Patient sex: M
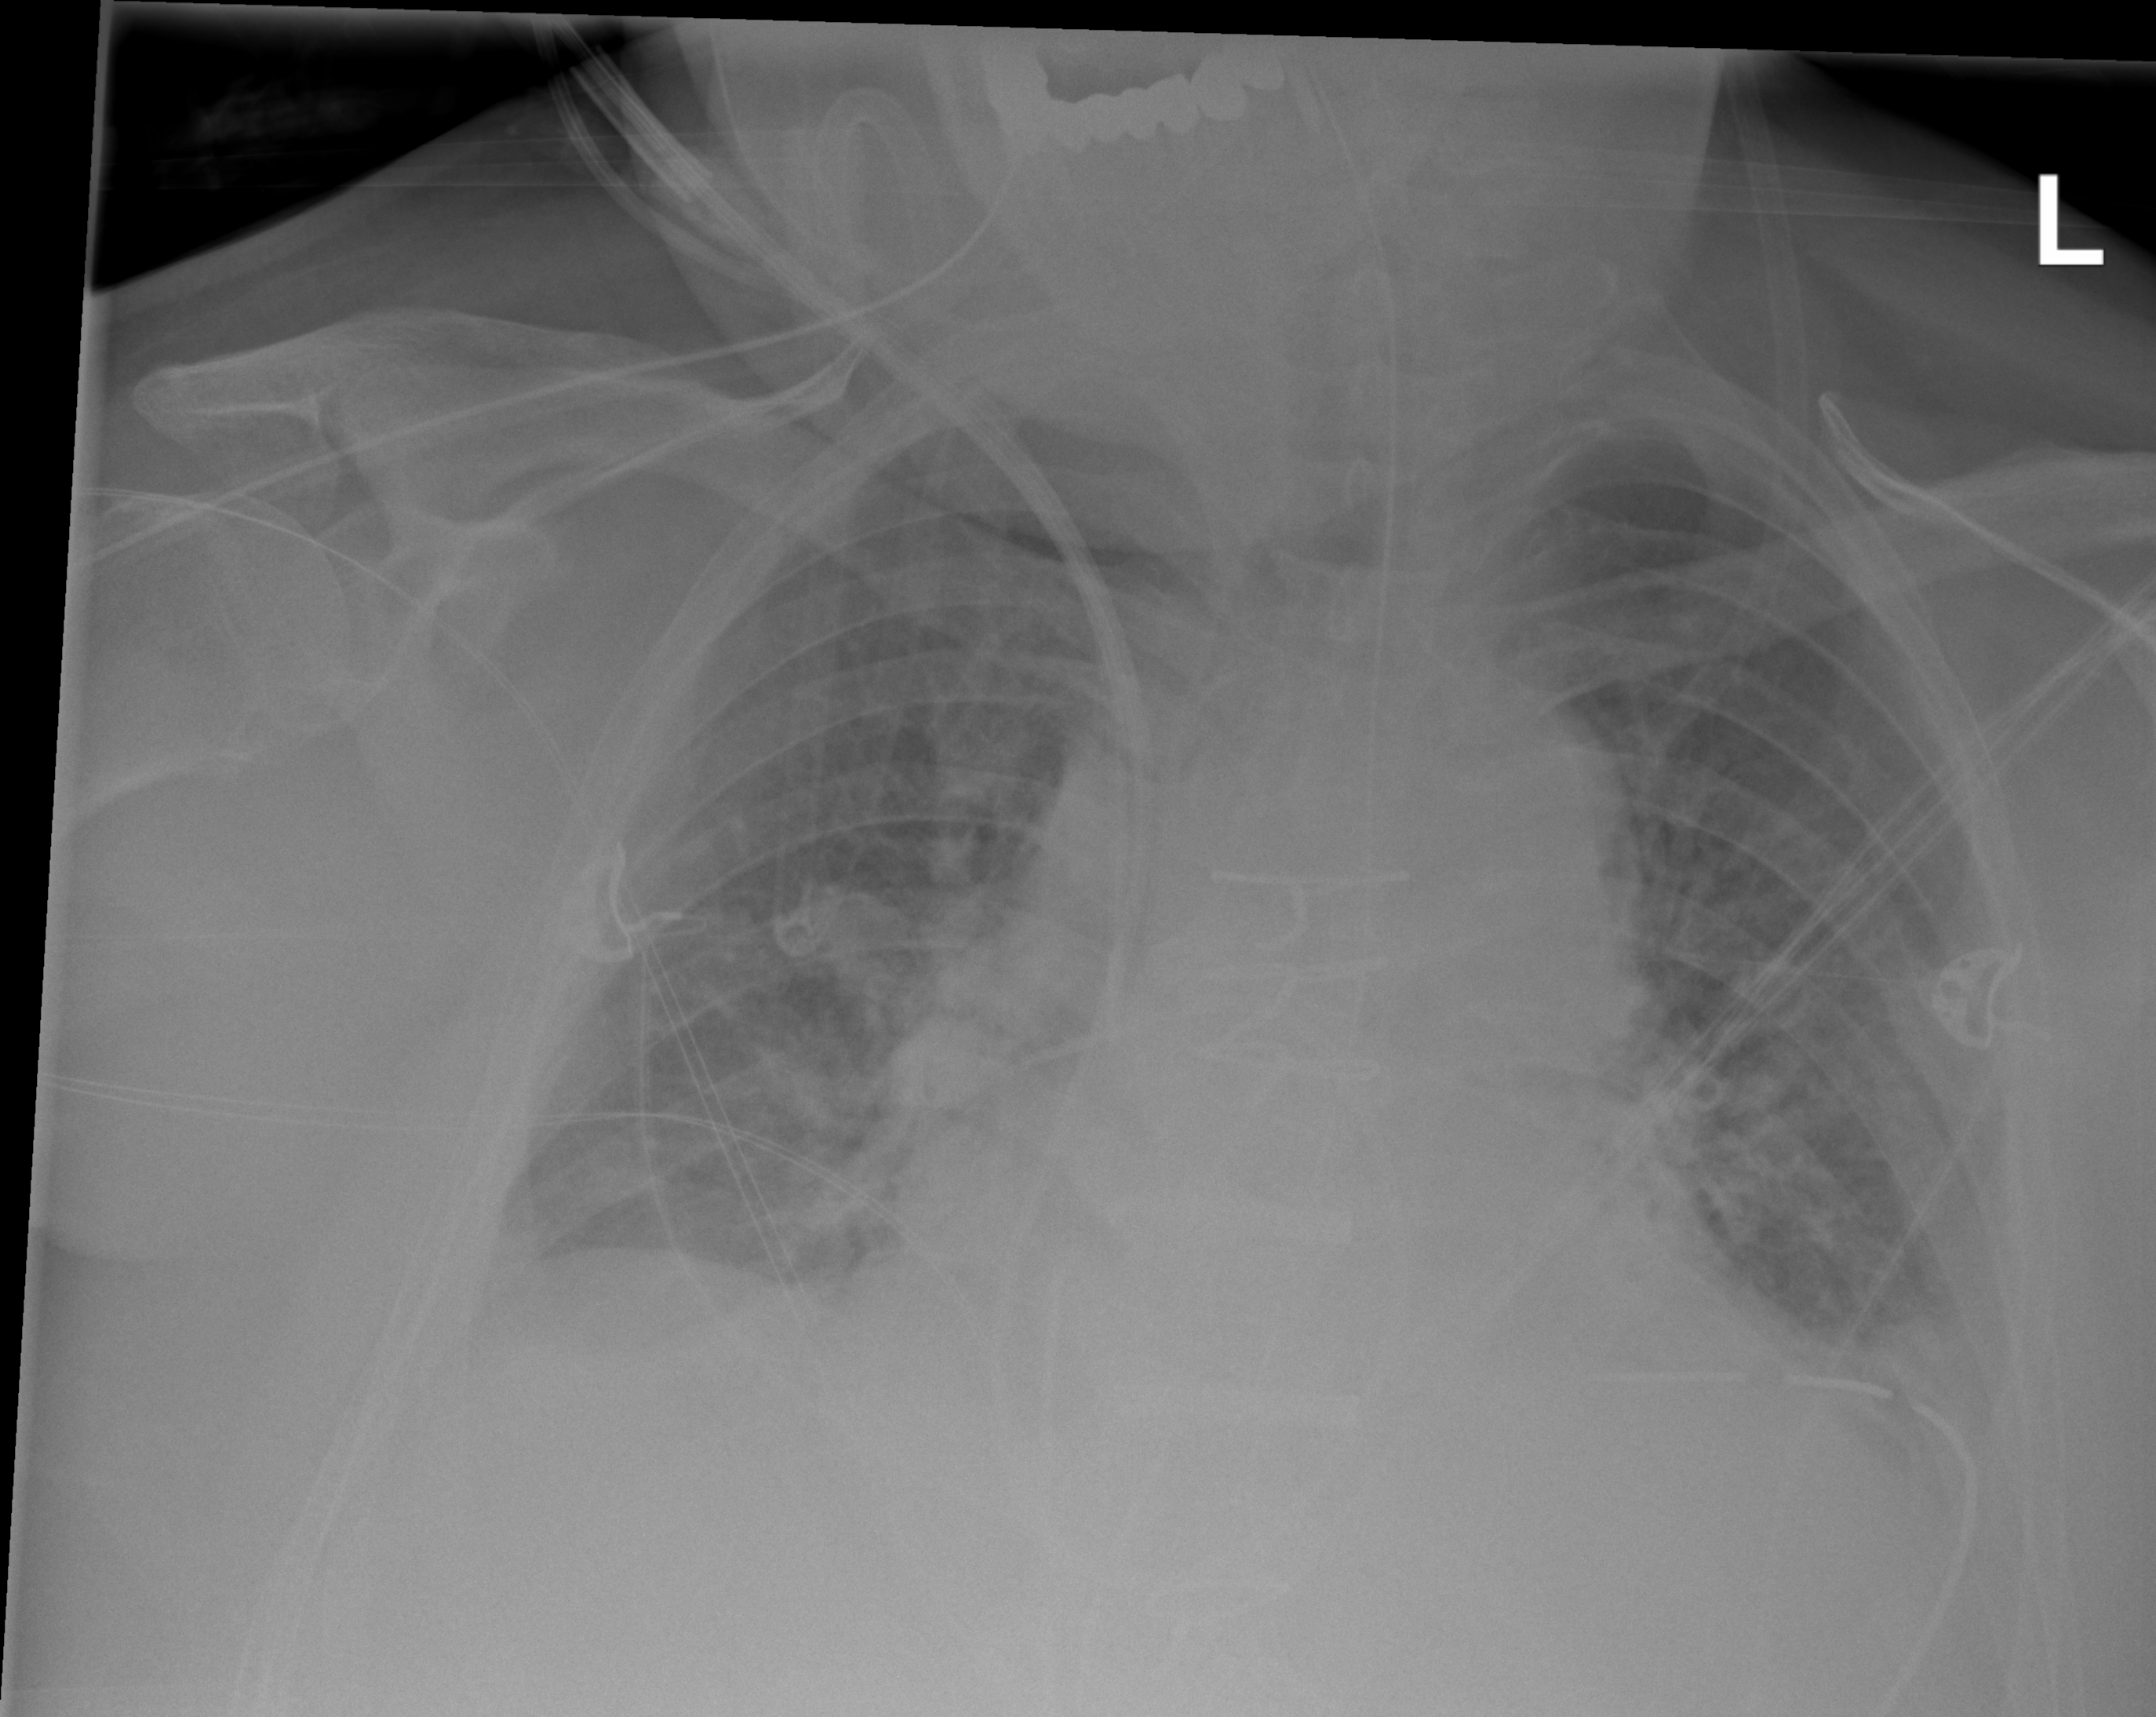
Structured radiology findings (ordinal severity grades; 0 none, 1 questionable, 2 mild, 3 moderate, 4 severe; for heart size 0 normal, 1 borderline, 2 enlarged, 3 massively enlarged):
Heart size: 1
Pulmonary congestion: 2
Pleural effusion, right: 2
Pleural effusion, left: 2
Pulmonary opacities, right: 0
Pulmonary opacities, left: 0
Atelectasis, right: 2
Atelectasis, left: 2